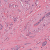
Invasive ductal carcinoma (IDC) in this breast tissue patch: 1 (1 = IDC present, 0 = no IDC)